Interaction volume radius: 10 \u00c5
Interaction volume height: 15 \u00c5
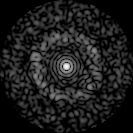
Disorder parameter: 0.8314